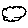
Label: cloud